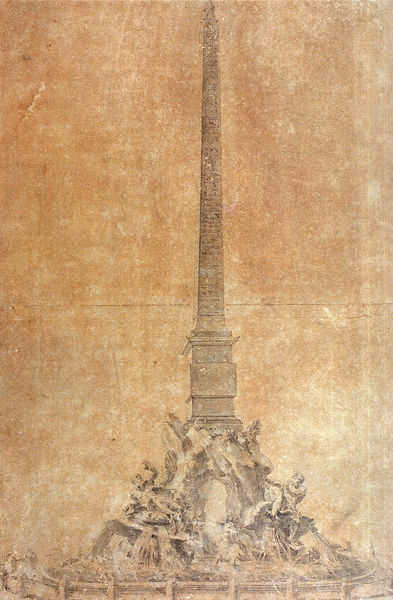
Titel: Vierströmebrunnen
Künstler: Giovanni Lorenzo Bernini
Standort: Rom, Piazza Navona (EU - I - Latium)
Schlagwörter: wasser, gelb, menschen, braun, frankreich, grau, paris, skizze, säule, zeichnung, zaun, beige, alt, sockel, spitze, stein, gewand, brunnen, turm, skulptur, papier, mauer, grafik, sepia, figuren, krieg, schlacht, spitz, granit, foto, denkmal, druck, radierung, bleistift, bleistiftzeichnung, würfel, geometrisch, skulpturen, statuen, antik, obelisk, pyramide, rötel, maue, barrikade, stehle, monolith, epistel